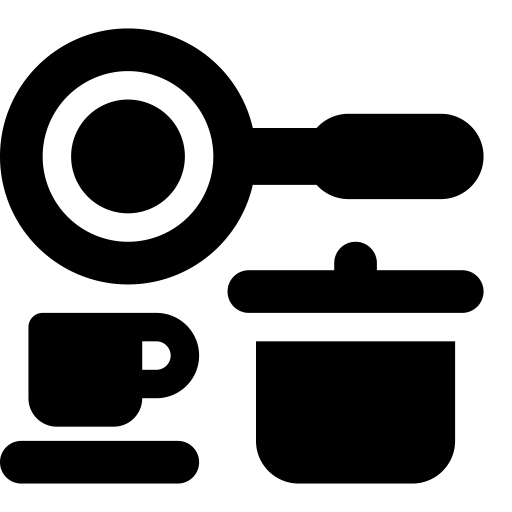
Tags: icon, FontAwesome, fa-icon, solid, kitchen, set